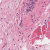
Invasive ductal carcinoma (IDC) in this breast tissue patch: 0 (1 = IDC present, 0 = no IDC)